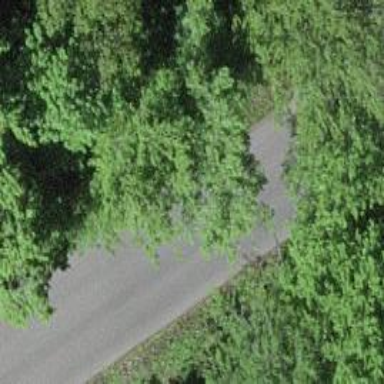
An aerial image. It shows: Paved tertiary road.